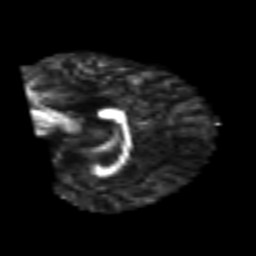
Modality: FA
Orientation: sagittal
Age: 25
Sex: male
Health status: healthy